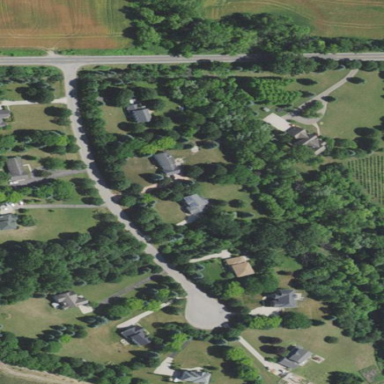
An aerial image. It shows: Residential area composed of single-family homes.